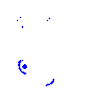
Particle: pion